Field crop: tomato
Growth stage: 1
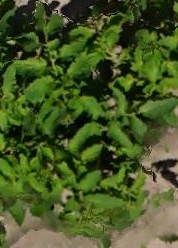
Species: tomato